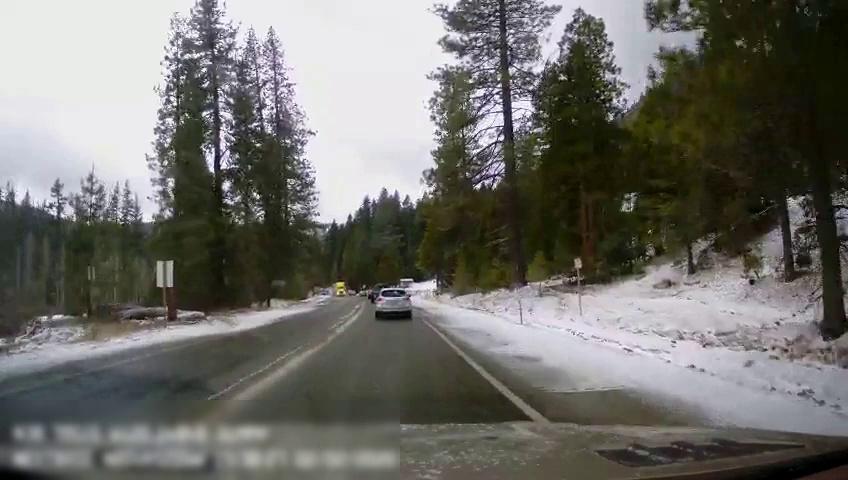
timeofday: Day
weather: Snowy
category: Drivable Space
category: Vehicles | Truck
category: Vehicles | SUV
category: Vehicles | Truck
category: Lanes | Current Lane
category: Lanes | Opposite Lane
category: Lanes | Current Lane
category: Lanes | Opposite Lane